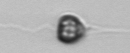
Label: Apedinella